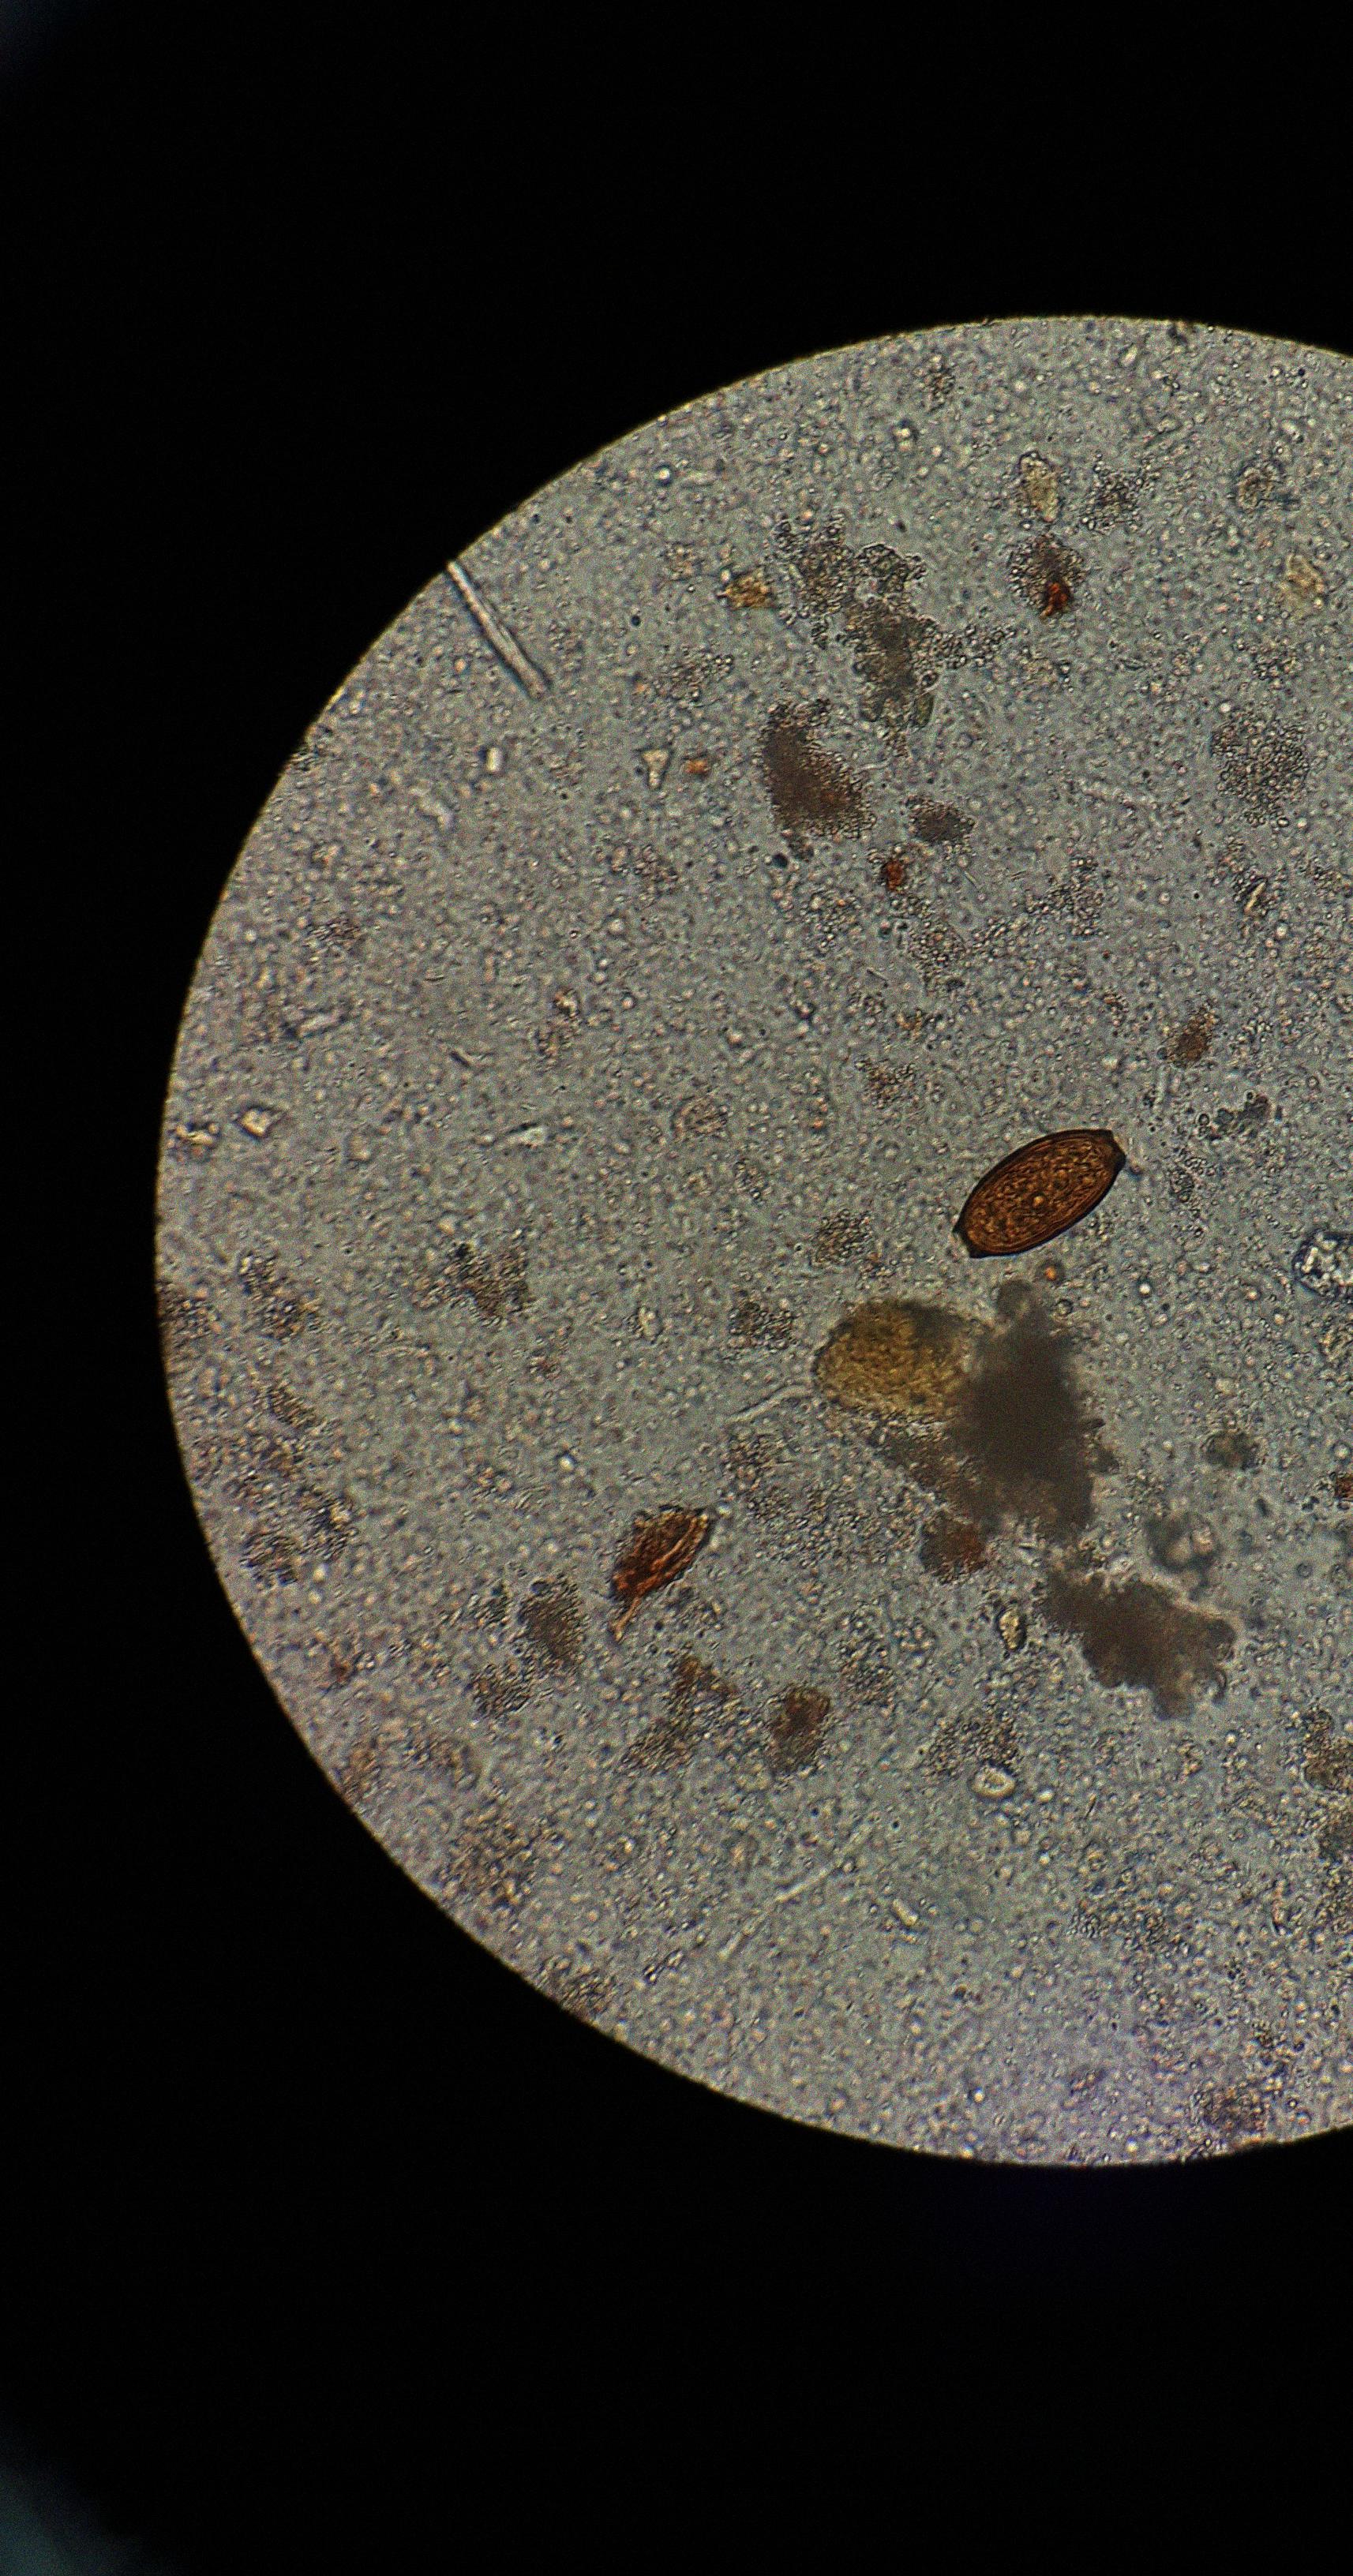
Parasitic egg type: Trichuris trichiura